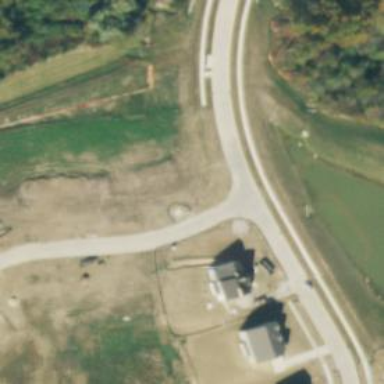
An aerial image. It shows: Unmarked road crossing.